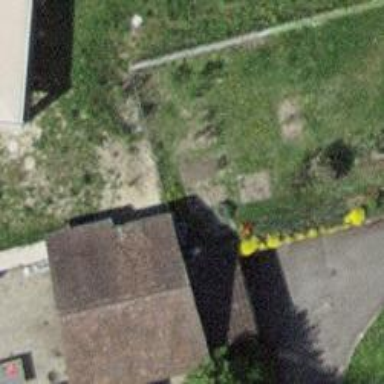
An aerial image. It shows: Garage.